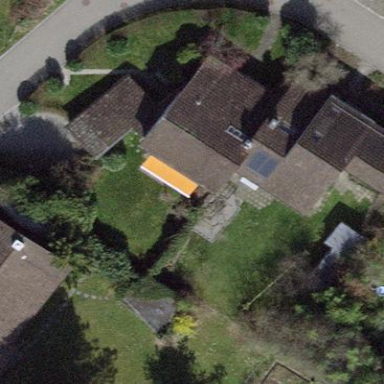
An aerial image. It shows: Semi-detached house.